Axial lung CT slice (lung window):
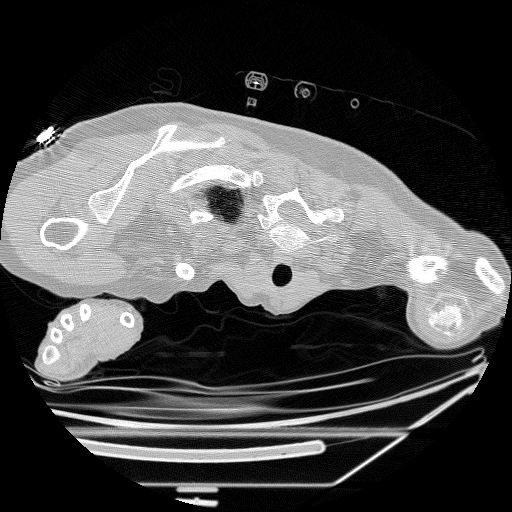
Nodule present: no